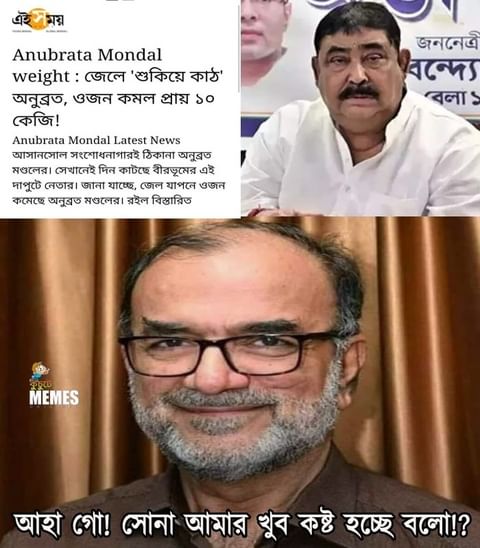
Text: জেলে 'শুকিয়ে কাঠ' অনুব্রত, ওজন কমল প্রায় ১০ কেজি! আহা গো! সোনা আমার খুব কষ্ট হচ্ছে বলো?
Label: Hate
Hate category: Political
Targeted group: Organization